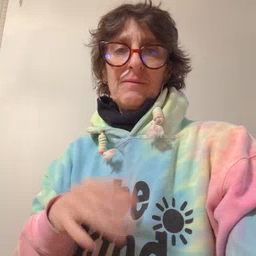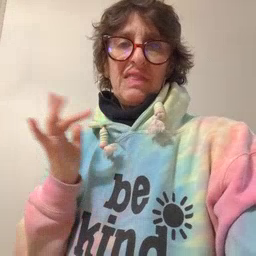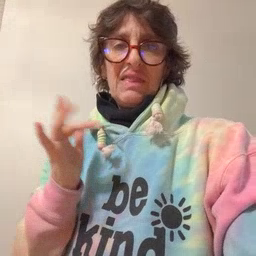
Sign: yucky